Question: I am getting a problem in fixed layout website.
I have coded it manually and do not know how to fix it. I am still on learning stage.
Can you tell me what I am doing wrong?
Problem:
You can check the work <URL>. Uploaded files to free domain.
Or CHeck js <URL>...
'''
<div class="navbar">
<div class="wrapper">
<h3><a class="" href="#intro">Nature Experience</a></h3>
</div>
</div>
<section id="intro">
<div class="wrapper slogan">
<h2>Lorem Ipsum is simply dummy text of the printing and typesetting industry. Lorem Ipsum has been the industry's standard dummy text ever since the 1500s, when an unknown printer took a galley of type </h2>
</div>
</section>
<section id="second">
<div class="wrapper">
<h3 class="">Lorem Ipsum is simply dummy text of the printing and typesetting industry. Lorem Ipsum has been the industry's standard dummy text ever since the 1500s, when an unknown printer took a galley of type </h3>
<p class=" ">Lorem Ipsum is simply dummy text of the printing and typesetting industry. Lorem Ipsum has been the industry's standard dummy text ever since the 1500s, when an unknown printer took a galley of type </p>
<div class="container">
<div class="blogcontainer ">
<div class="row">
<div class="text">
<strong class="">Lorem Ipsum is simply dummy</strong>
<p>Lorem Ipsum is simply dummy text of the printing and typesetting industry. Lorem Ipsum is simply dummy text of the printing and typesetting industry.</p>
</div>
</div>
<div class="row">
<div class="text">
<strong class="">Lorem Ipsum is simply dummy</strong>
<p>Lorem Ipsum is simply dummy text of the printing and typesetting industry. Lorem Ipsum is simply dummy text of the printing and typesetting industry.</p>
</div>
</div>
<div class="row">
<div class="text">
<strong class="">Lorem Ipsum is simply dummy</strong>
<p>Lorem Ipsum is simply dummy text of the printing and typesetting industry. Lorem Ipsum is simply dummy text of the printing and typesetting industry.</p>
</div>
</div>
</div>
</div>
</div>
</section>
<section id="contact">
<div class="wrapper">
<h3 class="">Lorem Ipsum is simply dummy text of the printing</h3>
<div class="container">
<p>Lorem Ipsum is simply dummy text of the printing and typesetting industry. Lorem Ipsum is simply dummy text of the printing and typesetting industry.</p>
<p>Lorem Ipsum is simply dummy text of the printing and typesetting industry. Lorem Ipsum is simply dummy text of the printing and typesetting industry.</p>
<p>Lorem Ipsum is simply dummy text of the printing and typesetting industry. Lorem Ipsum is simply dummy text of the printing and typesetting industry.</p>
</div>
</div>
</section>
<section id="footer">
<div class="wrapper">
<div class="left">
<a href="#">CONTACT</a>
</div>
</div>
</section>
/*Reset css*/
html, body, div, span, applet, object, iframe,h1, h2, h3, h4, h5, h6, p, blockquote, pre,a, abbr, acronym, address, big, cite, code,del, dfn, em, img,
ins, kbd, q, s, samp,small, strike, strong, sub, sup, tt, var,b, u, i, center,dl, dt, dd, ol, ul, li,fieldset, form, label, legend,table, caption, tbody, tfoot,
thead, tr, th, td,article, aside, canvas, details, embed, figure, figcaption, footer, header, hgroup, menu, nav, output, ruby, section, summary,time, mark, audio, video {
margin: 0;
padding: 0;
border: 0;
font-size: 100%;
font: inherit;
vertical-align: baseline;
}
/* HTML5 display-role reset for older browsers */
article, aside, details, figcaption, figure, footer, header, hgroup, menu, nav, section {
display: block;
}
body {
line-height: 1;
}
ol, ul {
list-style: none;
}
blockquote, q {
quotes: none;
}
blockquote:before, blockquote:after,
q:before, q:after {
content: '';
content: none;
}
table {
border-collapse: collapse;
border-spacing: 0;
}
body, html {
height: 100%;
}
body{
font-family: 'Arvo', serif;
text-align: center;
}
h3{
font-size: 30px;
}
.wrapper{
width: 1140px;
margin: 0 auto;
}
.container{
width: 1100px;
padding: 10px 20px;
float: left;
}
.navbar {
margin: 0;
padding: 15px 20px;
position: fixed;
width: 100%;
background: #fff;
z-index: 999;
}
#intro {
background: url("http://hdwallpaperszon.in/wp-content/uploads/2014/06/HD-Black-Car-Wallpaper_31.jpg") no-repeat fixed 50% 0 / cover rgba(0, 0, 0, 0);
margin: 0;
position: relative;
width: 100%;
height: 100%;
}
#intro h2 {
font-size: 24px;
}
#intro .slogan {
padding-top: 130px;
}
#second{
float: left;
width: 100%;
padding: 65px 0 55px;
background: #666666;
color: #fff;
}
#second .blogcontainer{
float: left;
}
#second .blogcontainer .row{
float: left;
text-align: left;
padding: 10px 0;
}
#second .blogcontainer .row .text{
font-size: 18px;
line-height: 26px;
padding: 14px 0;
}
#contact{
float: left;
width: 100%;
padding: 65px 0 70px;
background: #ECE8E1;
color: #000;
}
#footer{
float: left;
width: 100%;
padding: 20px 0 35px;
background: #666666;
color: #fff;
}
#footer .left{
float: left;
width: 50%;
text-align: left;
padding-top: 25px;
}
#footer .left a{
color: #fff;
font-size: 20px;
}
'''
Thanks
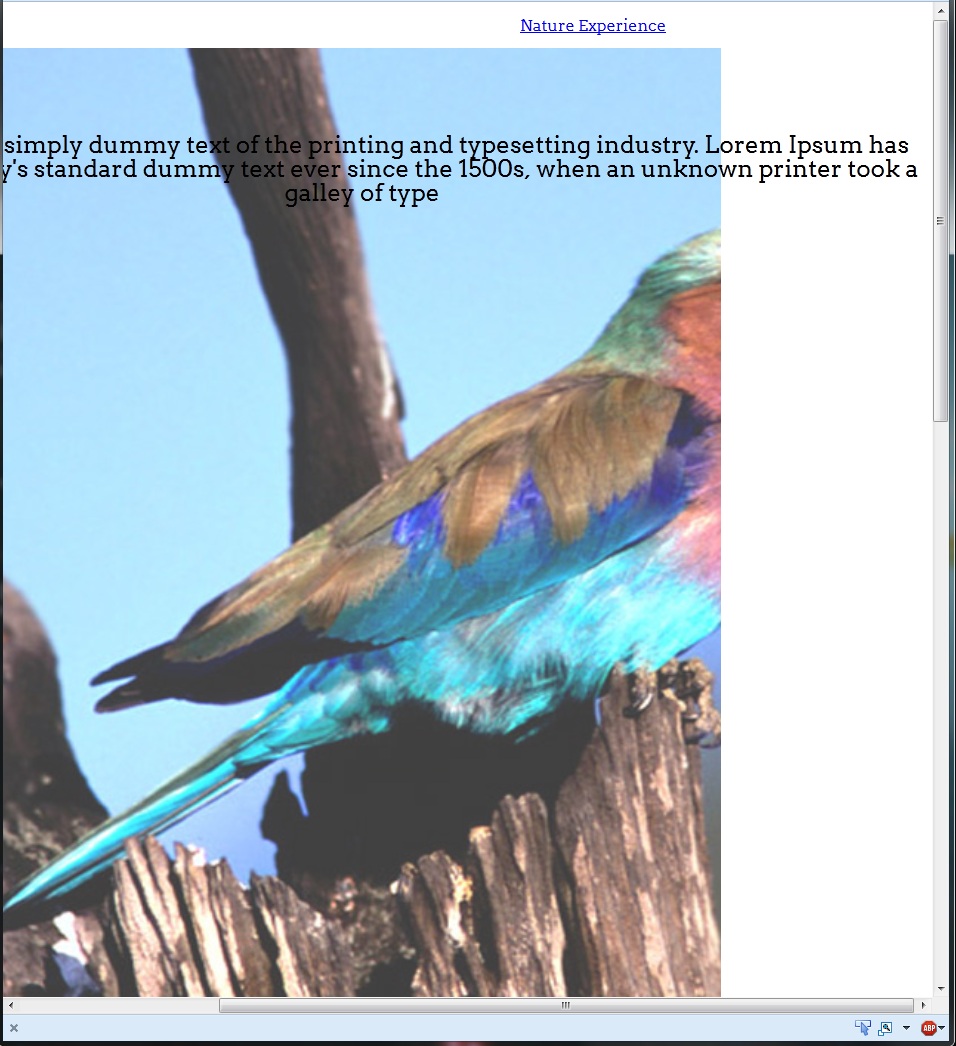
Answer: try to do <URL>
CSS
'''
body {
min-width: 1140px;
}
'''